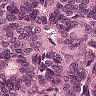
Metastatic tissue present: yes